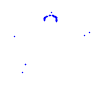
Particle: kaon